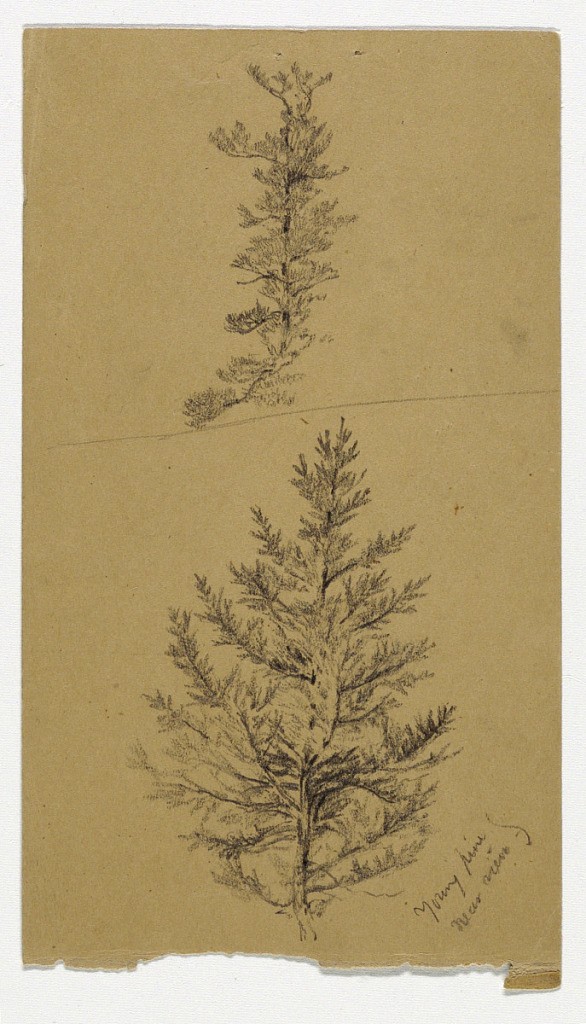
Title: Young Pines
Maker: Daniel Huntington, American, 1816–1906
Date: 1862
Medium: Graphite on brown paper
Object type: Drawing
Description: Two studies of young pines on a sketchbook page.  One is shown above the other, with a horizontal line between them.